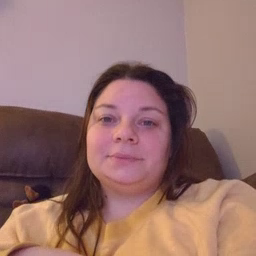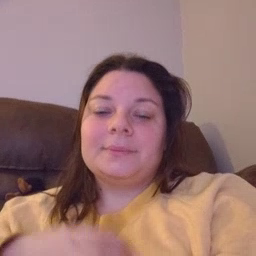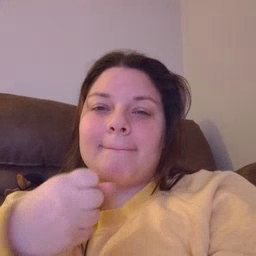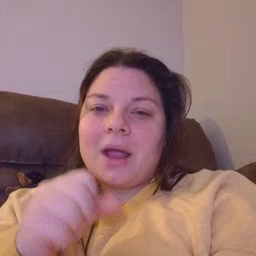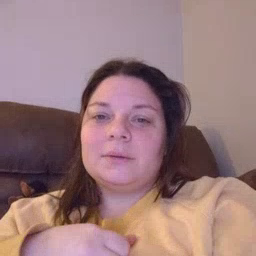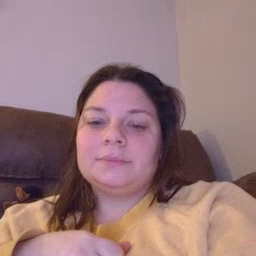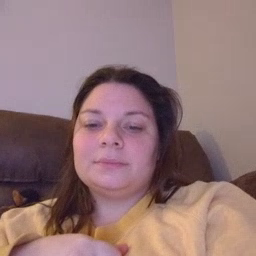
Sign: make